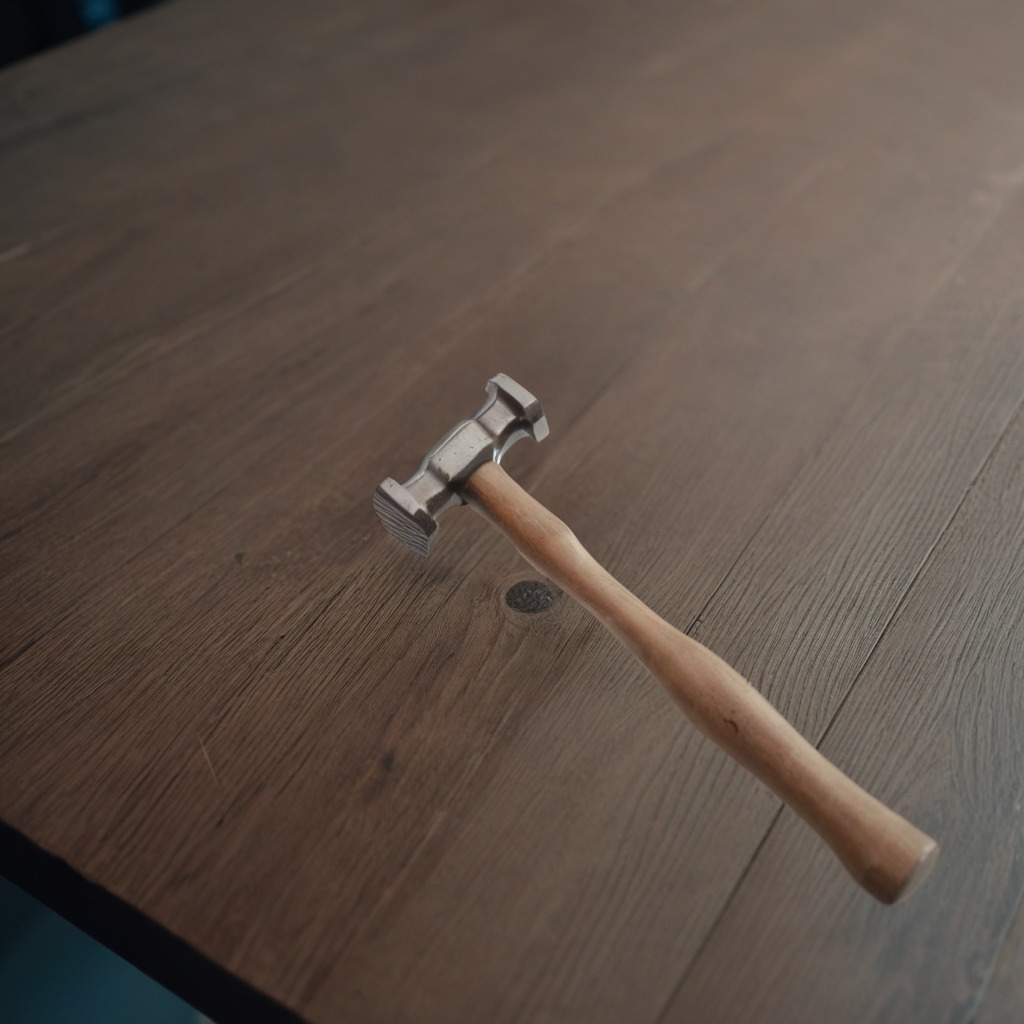
A hammer lying on the old table with faint burn marks in a small garage at twilight